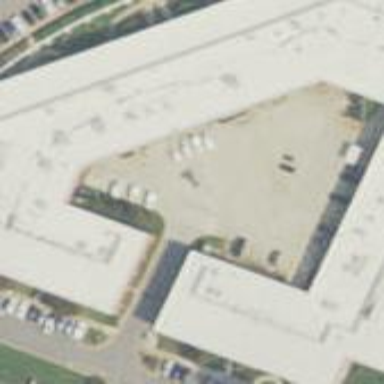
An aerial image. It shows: Building.